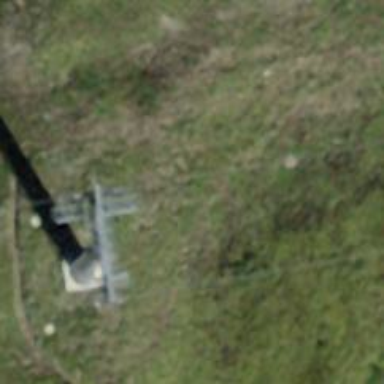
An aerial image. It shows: Pylon used for aerialway.